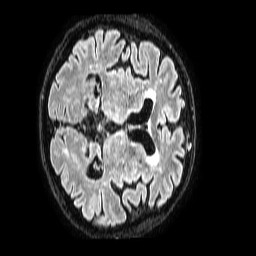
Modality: FLAIR
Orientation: axial
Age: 76
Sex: male
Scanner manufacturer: philips
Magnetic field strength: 1.5 T
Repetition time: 4.8 s
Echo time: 0.3 s